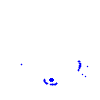
Particle: proton